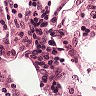
Metastatic tissue present: no